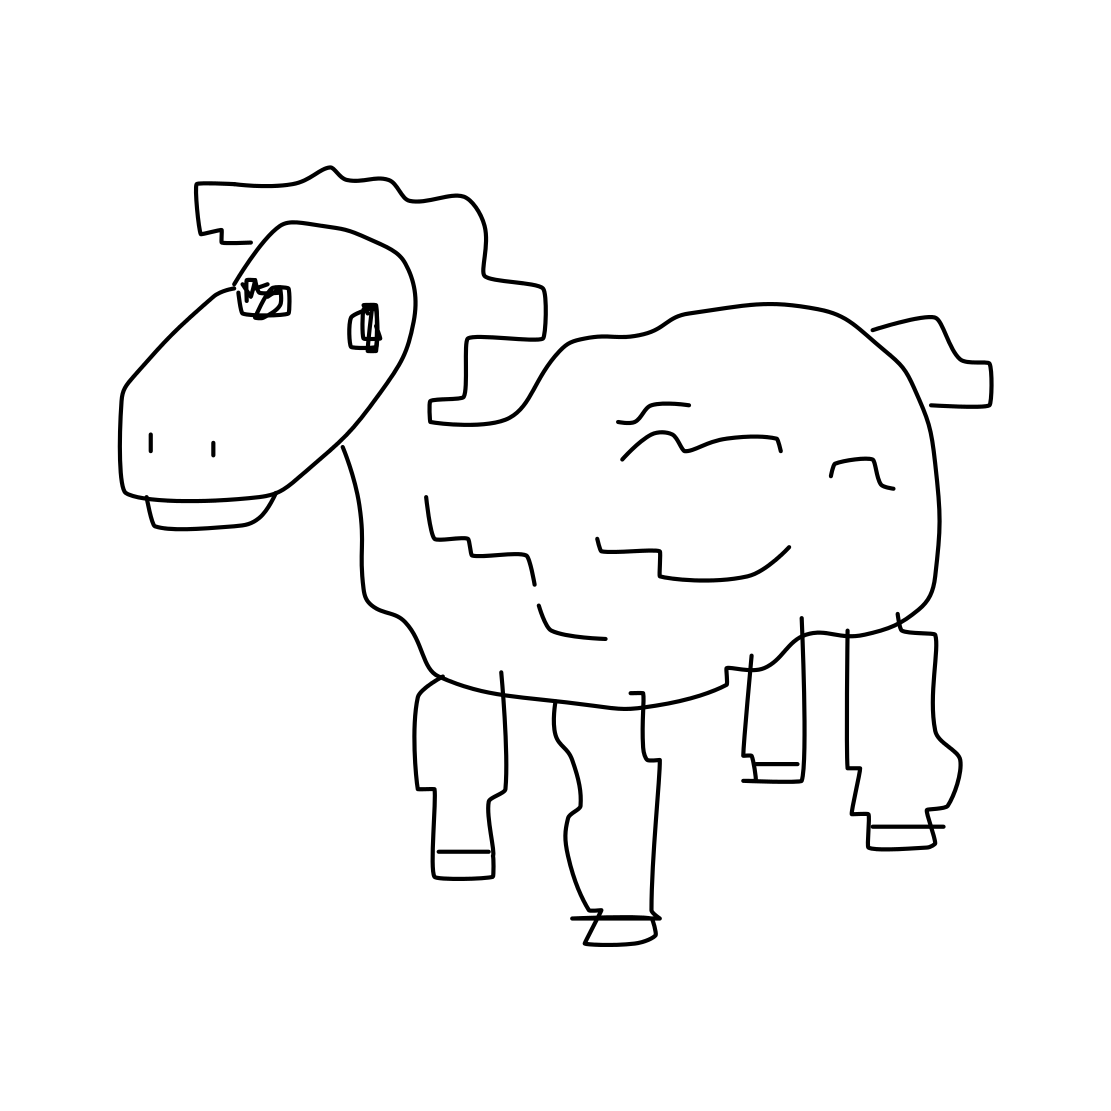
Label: sheep